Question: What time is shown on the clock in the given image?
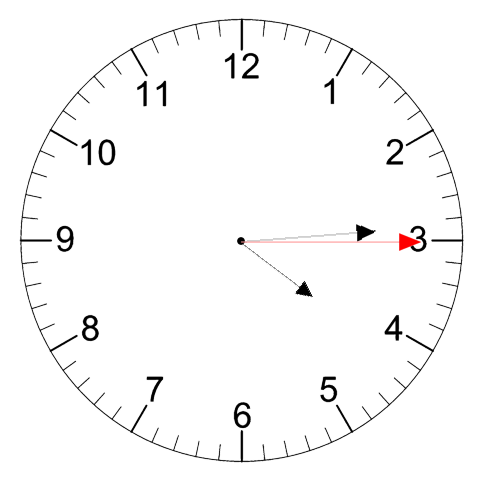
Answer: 04:14:15